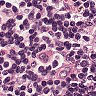
Metastatic tissue present: no